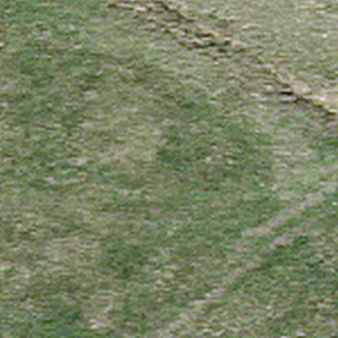
Label: other